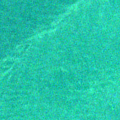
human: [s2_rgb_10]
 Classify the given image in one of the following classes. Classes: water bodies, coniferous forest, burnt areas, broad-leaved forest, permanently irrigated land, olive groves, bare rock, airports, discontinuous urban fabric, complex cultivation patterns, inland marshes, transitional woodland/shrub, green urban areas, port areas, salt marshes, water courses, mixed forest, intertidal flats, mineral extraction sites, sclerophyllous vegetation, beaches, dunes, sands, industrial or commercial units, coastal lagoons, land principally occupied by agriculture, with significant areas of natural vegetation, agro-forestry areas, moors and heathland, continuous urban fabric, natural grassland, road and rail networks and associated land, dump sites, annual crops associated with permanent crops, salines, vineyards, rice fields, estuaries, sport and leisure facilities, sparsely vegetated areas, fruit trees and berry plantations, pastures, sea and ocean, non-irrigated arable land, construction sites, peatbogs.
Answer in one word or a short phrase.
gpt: sea and ocean